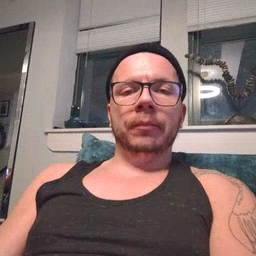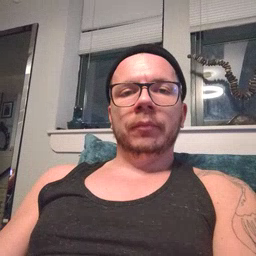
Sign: fish